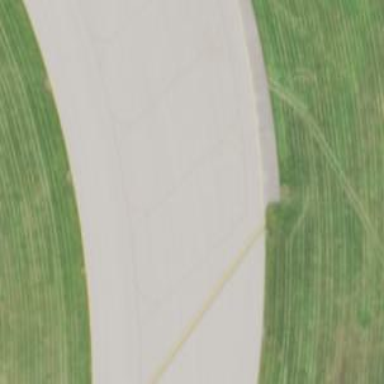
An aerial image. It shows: View of taxiway at the airport.